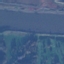
Land use / land cover: River